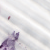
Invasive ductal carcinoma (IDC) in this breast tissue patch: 0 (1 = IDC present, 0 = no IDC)